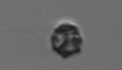
Label: Dinophyceae